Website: bh-photo
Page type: billing-address
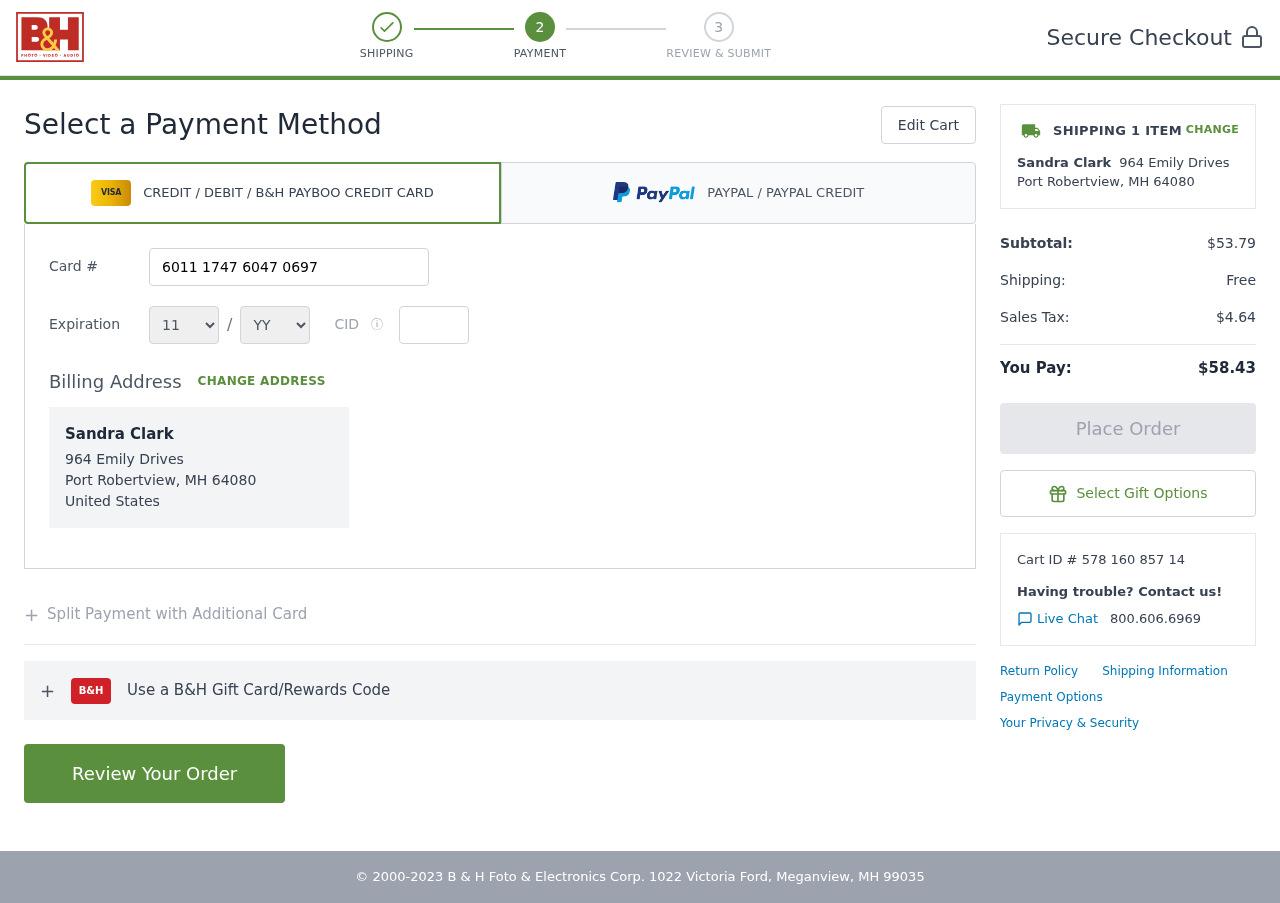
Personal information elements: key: PII_CARD_CVV
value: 503
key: PII_CARD_EXPIRY_MONTH
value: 11
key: PII_CARD_EXPIRY_YEAR
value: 30
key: PII_CARD_NUMBER
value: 6011 1747 6047 0697
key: PII_CITY_STATE_ZIP
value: Port Robertview, MH 64080
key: PII_COUNTRY
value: United States
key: PII_FULLNAME
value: Sandra Clark
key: PII_STREET
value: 964 Emily Drives
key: PII_FULLNAME2
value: Sandra Clark
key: PII_CITY
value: Port Robertview
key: PII_STATE
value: MH
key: PII_STATE_ABBR
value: MH
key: PII_POSTCODE
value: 64080
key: PII_POSTCODE_FULL
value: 64080
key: PII_CITY_STATE
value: Port Robertview, MH
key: PII_POSTCODE_NUMERIC
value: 64080
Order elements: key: ORDER_NUM_ITEMS
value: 1
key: ORDER_SUBTOTAL
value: $53.79
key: ORDER_SHIPPING_COST
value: Free
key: ORDER_TAX
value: $4.64
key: ORDER_TOTAL
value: $58.43
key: ORDER_ID
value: Cart ID # 578 160 857 14